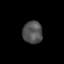
Tissue: prostate
Cell type: Epithelial cells
Senescence score: 0.2874
Nuclear area (px): 435
Mean DAPI intensity: 81.526